Question: >
<URL>
In my application I'm uploading documents to a server, which does some analyzing on it.
Today I analyzed my application using jconsole.exe and heap dumps as I tried to find out if I'm having memory issues / a memory leak. I thought I might suffer of one since my application is growing very much on RAM while the application is running.
As I watched the heap / codecache / perm gen etc. memory with jconsole after some runs, I was surprised as I saw the following:

picture link: <URL>
As you can see at the jconsole on the right, the heap is increasing when I'm doing analyzing-related stuff, but it's also decreasing again to its normal size when the work is over. On the left you can see the "htop" of the sever the application is deployed on. And there it is: The RAM is, although the heap acts normally and it also seems the garbage collector is running correct, high at almost 3,2gb.
This is now really confusing me. I was thinking if my java vm stack could have to do something with this? I did some research and what I found spoke about the vm stack as a little memory with only a few megabytes (or even only kb).
- - - - - - - - -
I'm really surprised at the moment, since I thought the memory problems came from a memory leak which causes the heap to explode. But now, the heap isn't the problem. It's the RAM that goes higher and higher while the heap stays on the same level. And I don't know what to do to resolve it.
Edit: Maybe I should also state out that this behaviour is currently making me impossible to really let other people use my application. When the RAM is full and the server doesn't respond anymore I'm out.
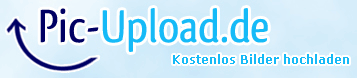
Answer: ### There are lots more things that use memory in a JVM implementation than the Heap Settings.
The Heap settings via '-Xmx' only controls the Java Heap, it doesn't control consumption of by the JVM, which is consumed completely differently based on implementation.
From the following article <URL>
Maintaining the heap and garbage collector use native memory you can't control.
> More native memory is required to maintain the state of the
memory-management system maintaining the Java heap. Data structures
must be allocated to track free storage and record progress when
collecting garbage. The exact size and nature of these data structures
varies with implementation, but many are proportional to the size of
the heap.
and the JIT compiler uses native memory just like 'javac' would
> Bytecode compilation uses native memory (in the same way that a static
compiler such as gcc requires memory to run), but both the input (the
bytecode) and the output (the executable code) from the JIT must also
be stored in native memory. Java applications that contain many
JIT-compiled methods use more native memory than smaller applications.
and then you have the classloader(s) which use native memory
> Java applications are composed of classes that define object structure
and method logic. They also use classes from the Java runtime class
libraries (such as java.lang.String) and may use third-party
libraries. These classes need to be stored in memory for as long as
they are being used. How classes are stored varies by implementation.
I won't even start quoting the section on Threads, I think you get the idea that
the Java Heap isn't the only thing that consumes memory in a JVM implementation, not everything
goes in the JVM heap, and the heap takes up way more native memory that what you specify for
management and book keeping.
### Native Code
App Servers many times have native code that runs outside the JVM but still shows up to the OS as memory associated with the process that controls the app server.